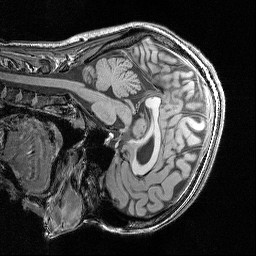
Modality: T1w
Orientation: sagittal
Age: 23
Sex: female